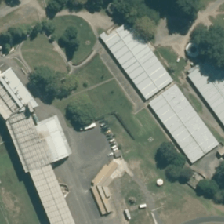
Land cover: urban_parkland